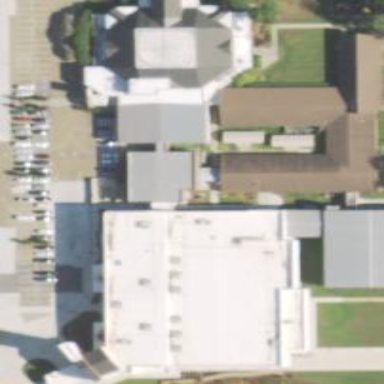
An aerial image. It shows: Building that serves as place of worship.